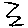
Label: zigzag